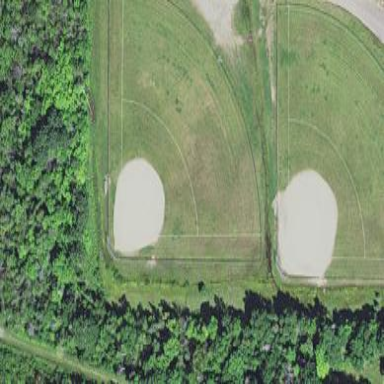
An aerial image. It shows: Baseball pitch for leisure land.